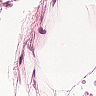
Metastatic tissue present: no